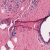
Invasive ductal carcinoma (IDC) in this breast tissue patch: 1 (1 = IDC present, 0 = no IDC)